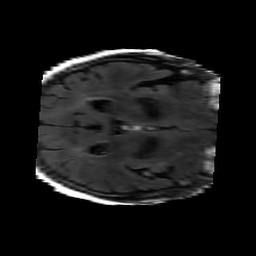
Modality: FLAIR
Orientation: axial
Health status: ill
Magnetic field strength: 3 T